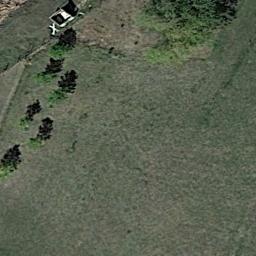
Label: meadow